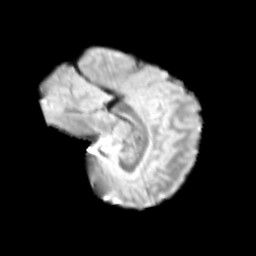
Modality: T2w
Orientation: sagittal
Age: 10
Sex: female
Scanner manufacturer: siemens
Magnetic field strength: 3 T
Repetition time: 3.8 s
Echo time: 0.07 s